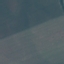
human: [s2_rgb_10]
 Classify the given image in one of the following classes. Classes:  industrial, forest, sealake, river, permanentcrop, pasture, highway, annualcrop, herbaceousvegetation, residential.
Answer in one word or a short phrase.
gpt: AnnualCrop